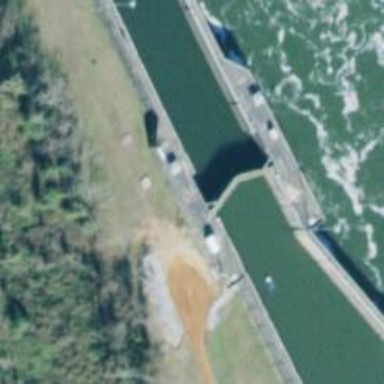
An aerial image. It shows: Lock gate on waterway.